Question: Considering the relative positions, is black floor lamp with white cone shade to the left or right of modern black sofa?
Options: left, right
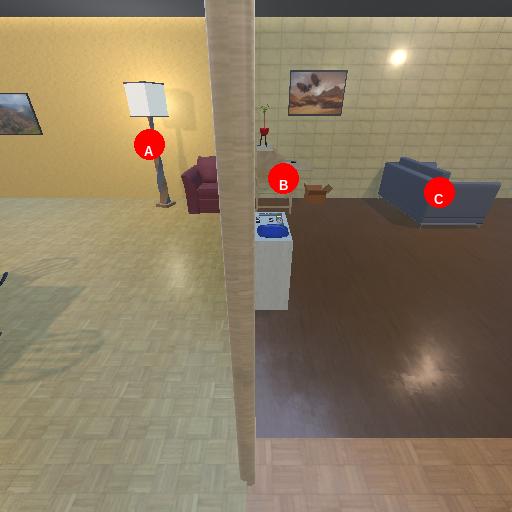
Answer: left